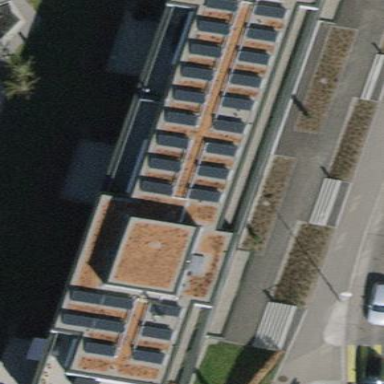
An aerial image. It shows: Flat-roofed apartment building.